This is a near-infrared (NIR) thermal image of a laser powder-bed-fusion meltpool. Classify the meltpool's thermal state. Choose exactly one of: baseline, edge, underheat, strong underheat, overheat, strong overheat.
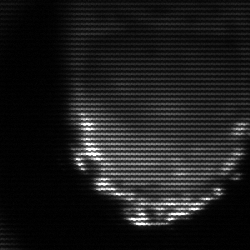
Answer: edge